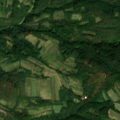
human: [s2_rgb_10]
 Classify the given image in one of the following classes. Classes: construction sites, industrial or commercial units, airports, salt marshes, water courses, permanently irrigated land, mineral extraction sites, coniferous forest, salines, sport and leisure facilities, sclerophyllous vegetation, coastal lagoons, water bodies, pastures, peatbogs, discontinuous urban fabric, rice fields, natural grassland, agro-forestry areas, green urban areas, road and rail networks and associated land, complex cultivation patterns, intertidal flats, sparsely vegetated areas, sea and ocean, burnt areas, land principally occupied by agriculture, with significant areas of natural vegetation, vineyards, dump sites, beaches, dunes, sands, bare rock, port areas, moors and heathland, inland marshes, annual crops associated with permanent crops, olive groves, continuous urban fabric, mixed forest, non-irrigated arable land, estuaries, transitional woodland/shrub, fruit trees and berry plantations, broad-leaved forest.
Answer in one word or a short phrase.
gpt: complex cultivation patterns, land principally occupied by agriculture, with significant areas of natural vegetation, broad-leaved forest, transitional woodland/shrub